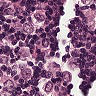
Metastatic tissue present: yes